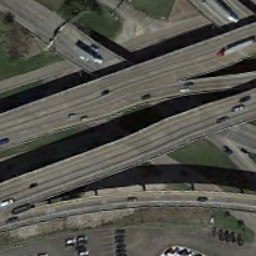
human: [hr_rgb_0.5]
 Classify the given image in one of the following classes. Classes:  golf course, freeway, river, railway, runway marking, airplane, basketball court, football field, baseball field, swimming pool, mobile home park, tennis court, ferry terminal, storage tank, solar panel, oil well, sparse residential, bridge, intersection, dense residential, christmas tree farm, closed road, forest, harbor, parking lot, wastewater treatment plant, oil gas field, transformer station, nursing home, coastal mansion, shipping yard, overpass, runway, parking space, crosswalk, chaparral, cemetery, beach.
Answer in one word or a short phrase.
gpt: overpass